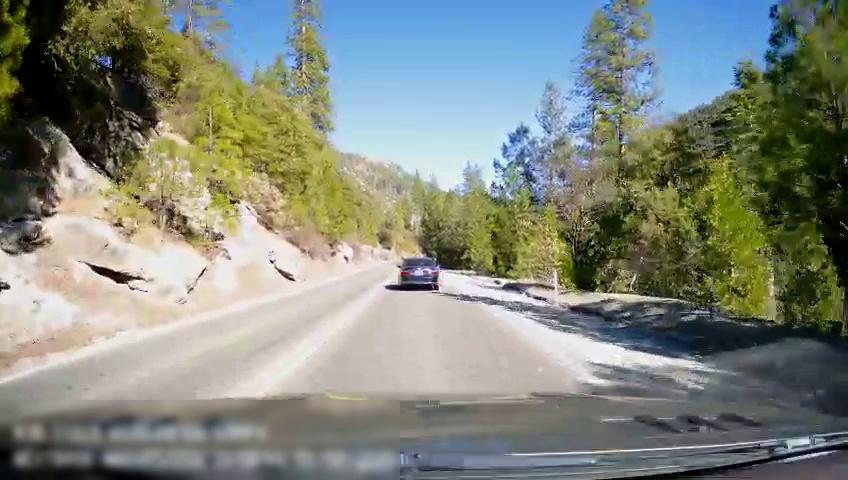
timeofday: Day
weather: Sunny
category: Drivable Space
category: Vehicles | Car
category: Lanes | Opposite Lane